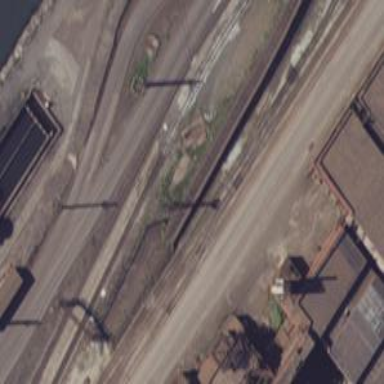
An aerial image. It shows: Abandoned railway spur.